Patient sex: M
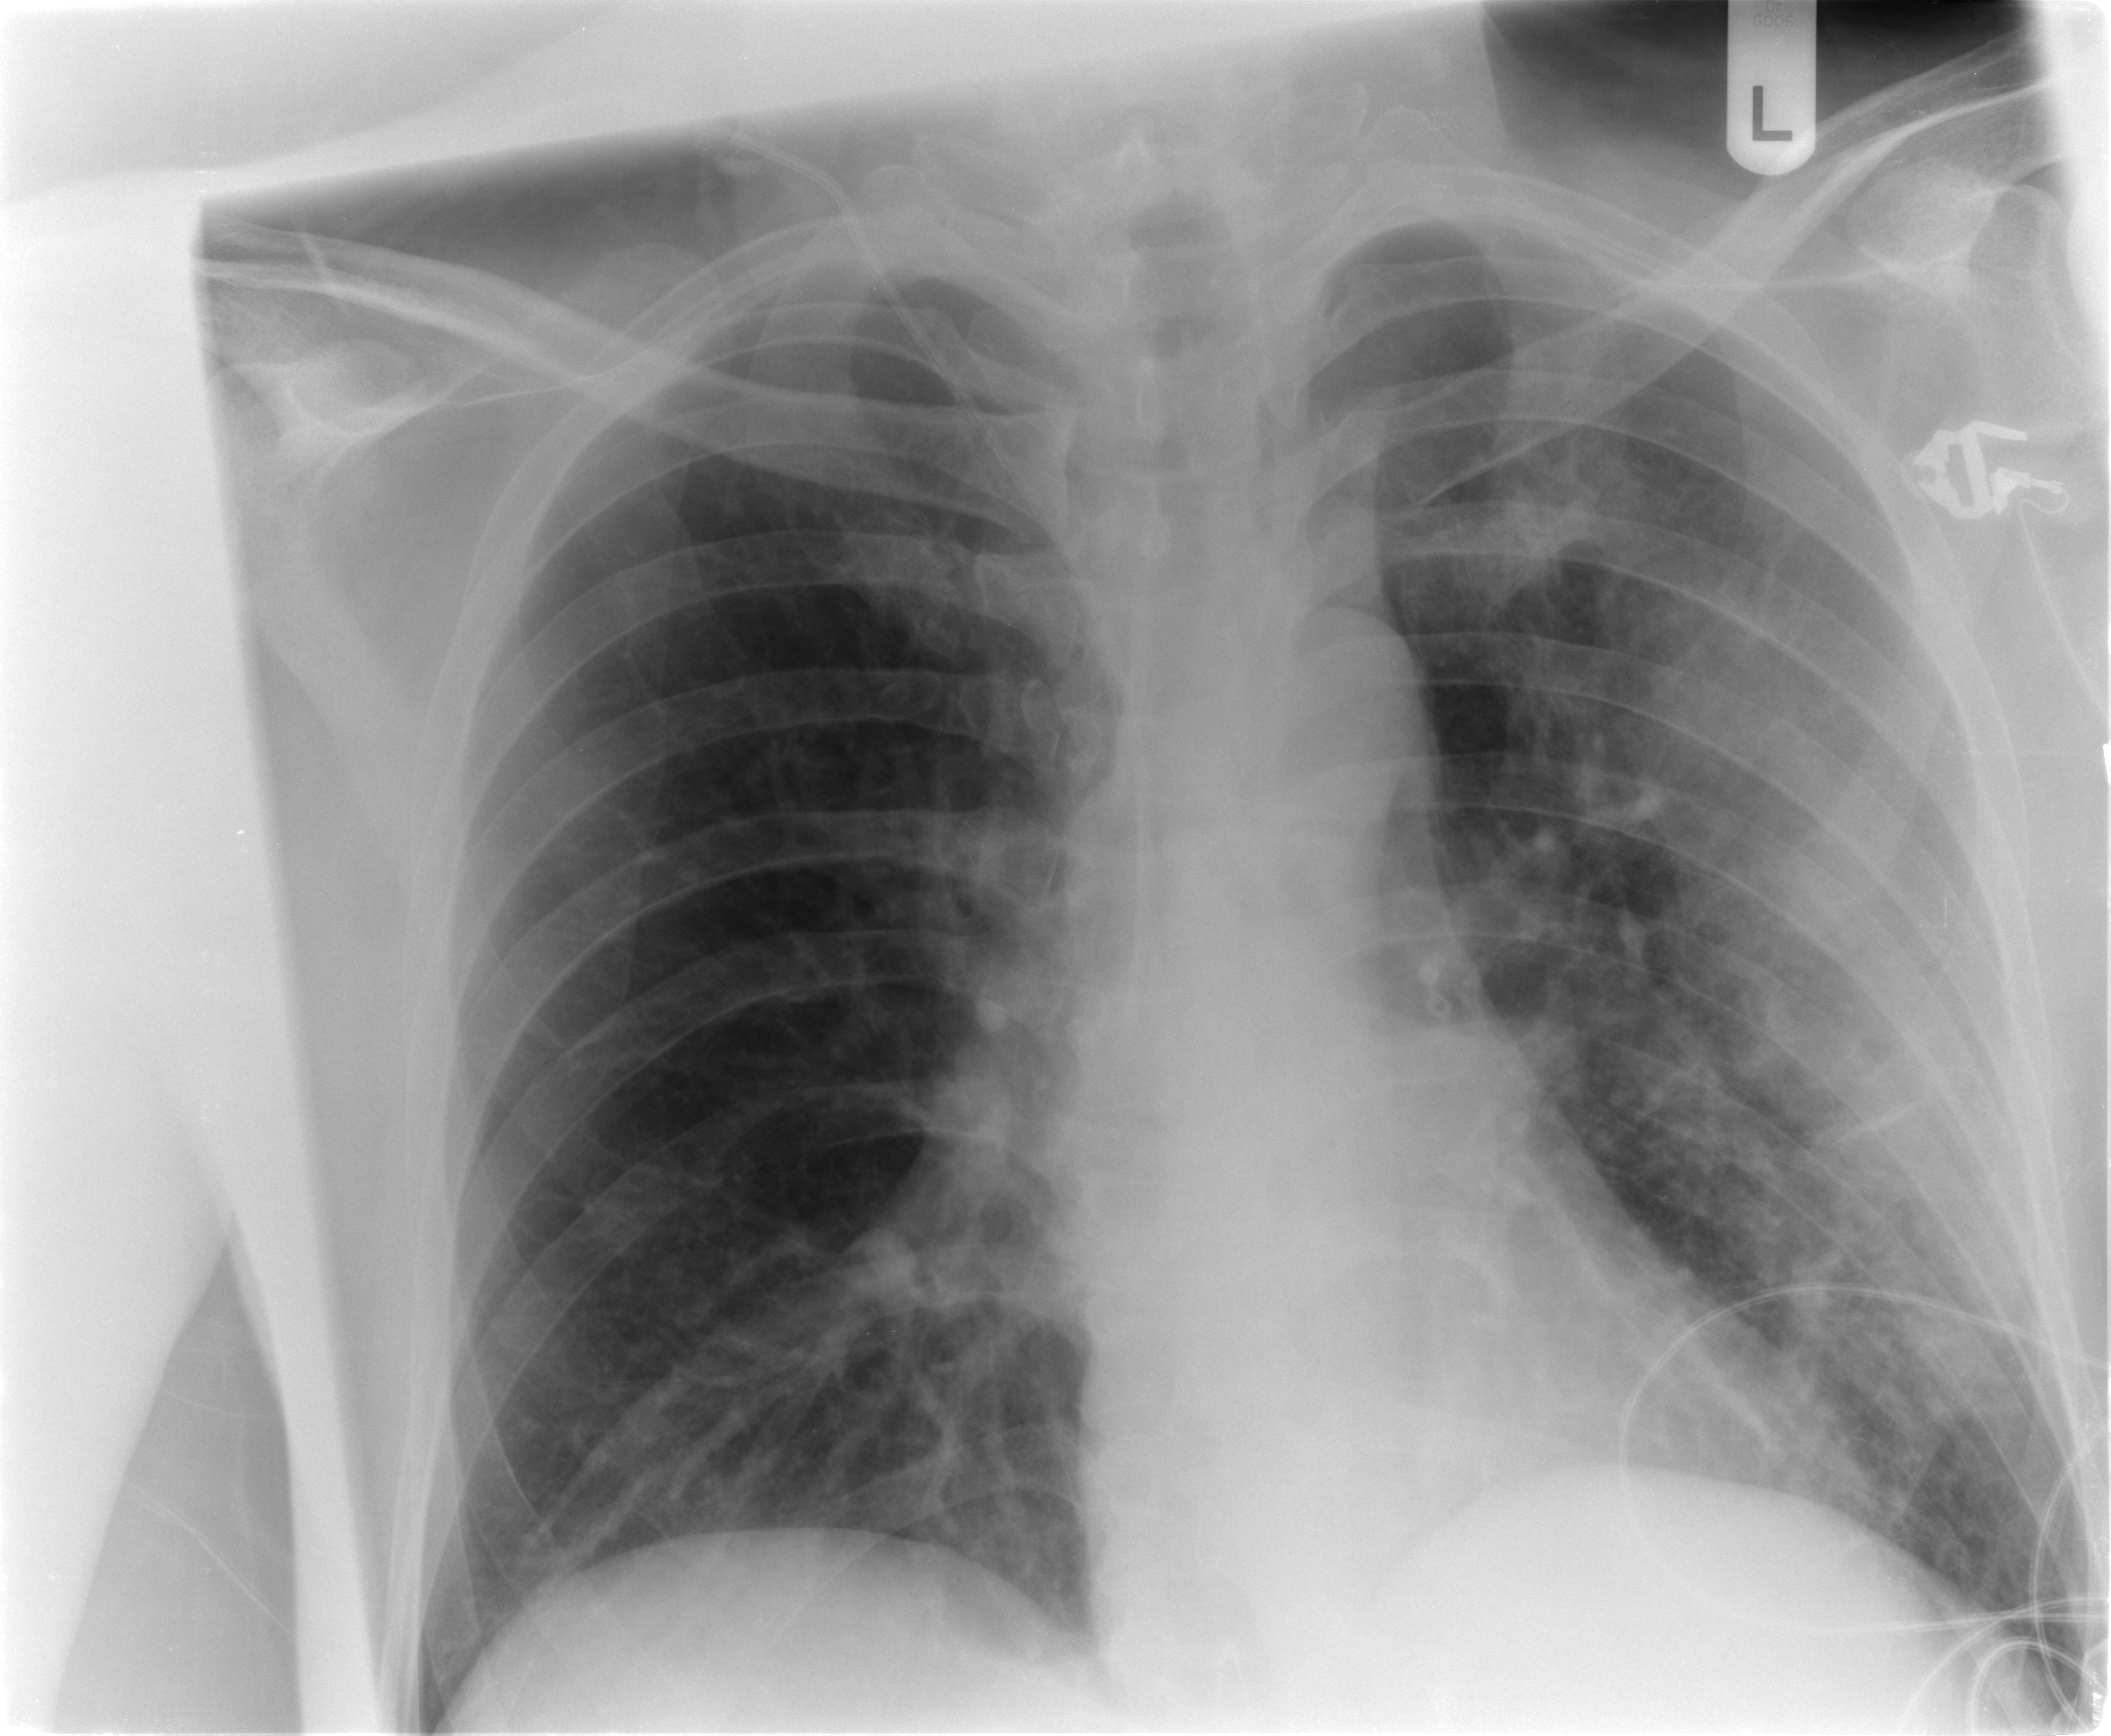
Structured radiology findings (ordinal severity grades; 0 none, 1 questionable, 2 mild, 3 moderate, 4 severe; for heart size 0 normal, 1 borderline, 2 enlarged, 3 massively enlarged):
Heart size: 0
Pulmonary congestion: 0
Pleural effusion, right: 0
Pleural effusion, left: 1
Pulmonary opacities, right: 0
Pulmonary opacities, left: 3
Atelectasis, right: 0
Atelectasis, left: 2